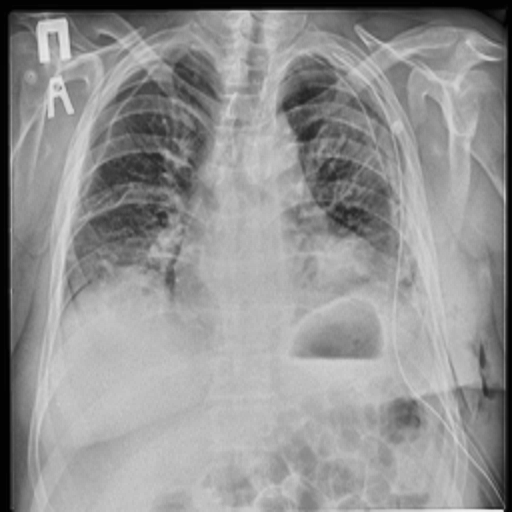
Finding: TUBERCULOSIS